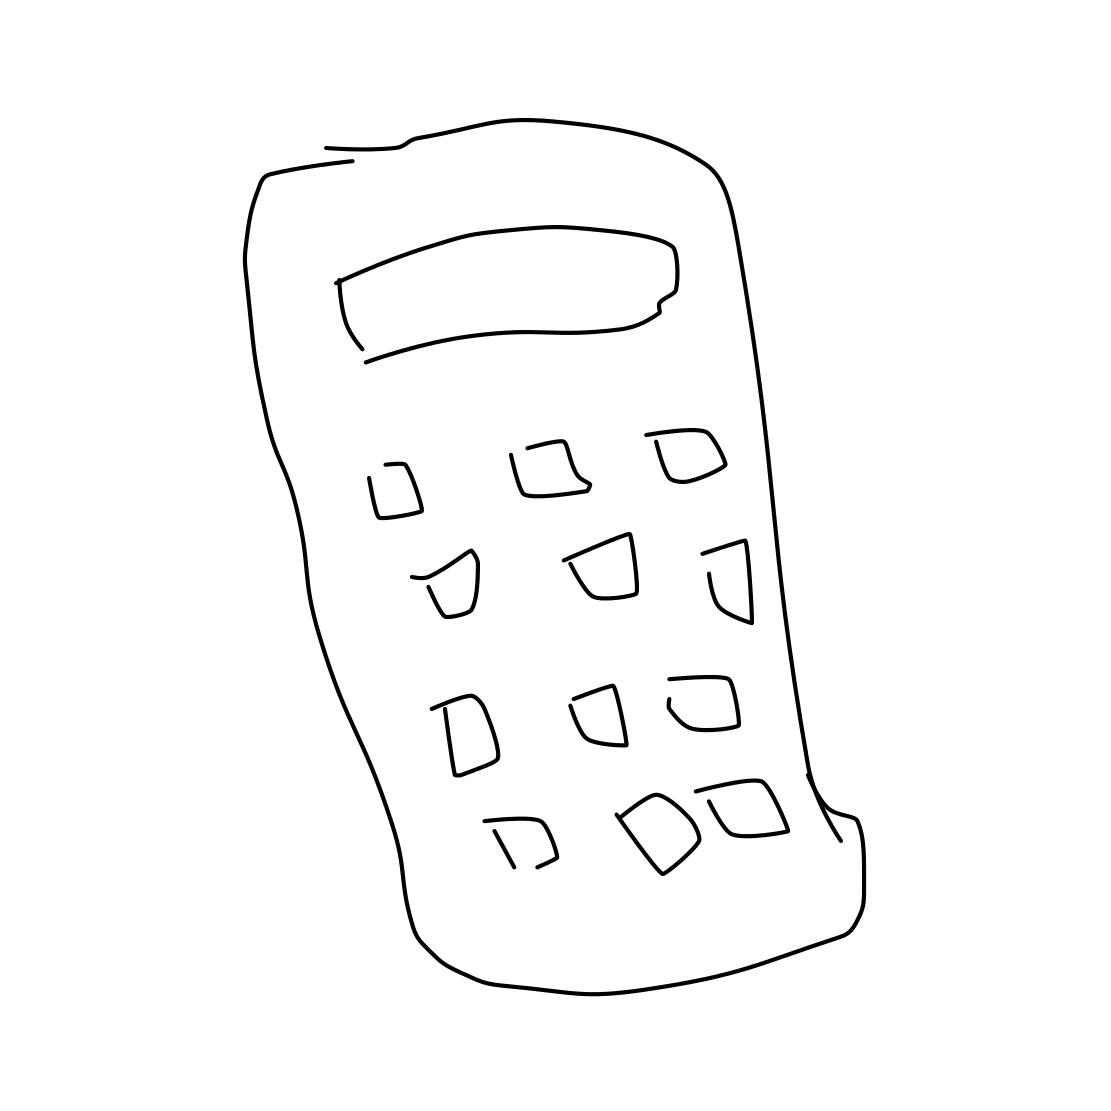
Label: calculator